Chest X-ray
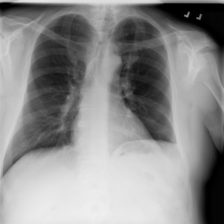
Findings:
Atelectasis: negative
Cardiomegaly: negative
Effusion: negative
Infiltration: negative
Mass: negative
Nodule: negative
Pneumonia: negative
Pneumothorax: negative
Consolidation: negative
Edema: negative
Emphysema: negative
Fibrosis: negative
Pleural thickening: positive
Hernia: negative